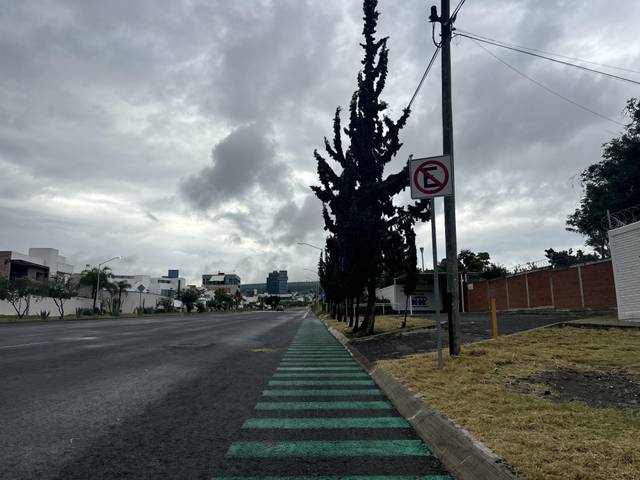
Region: Mexico
Coordinates: 20.571, -100.368